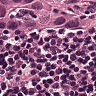
Metastatic tissue present: yes